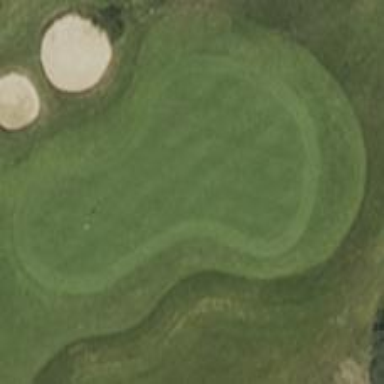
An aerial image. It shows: View of golf hole.